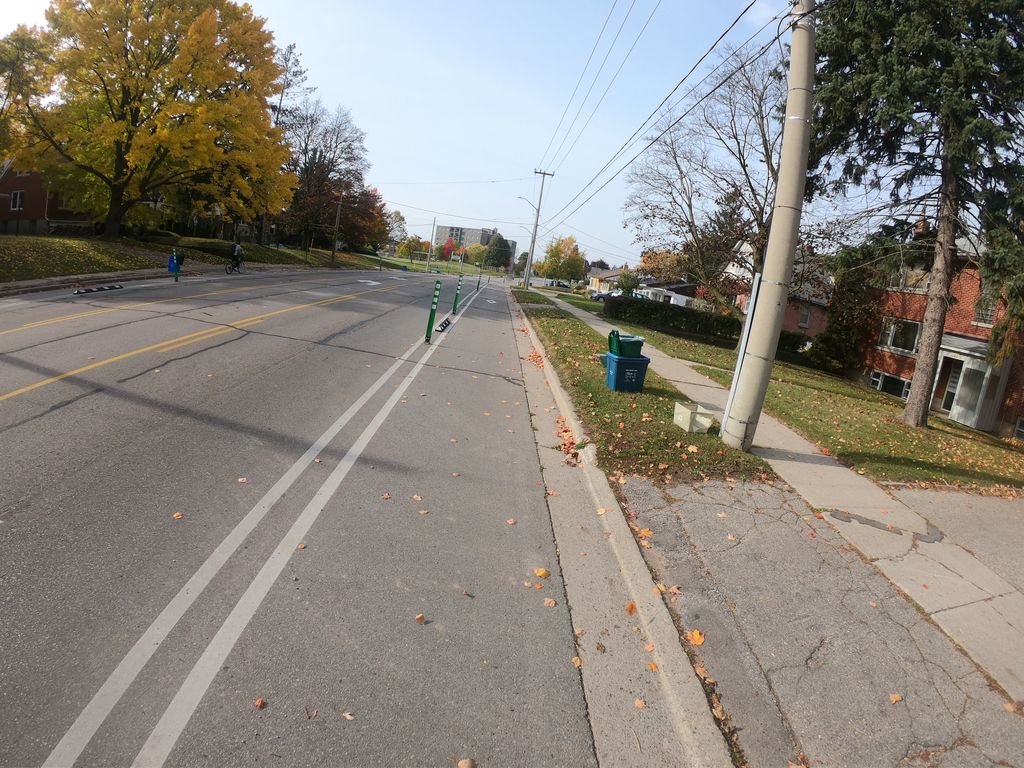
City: kitchener-waterloo